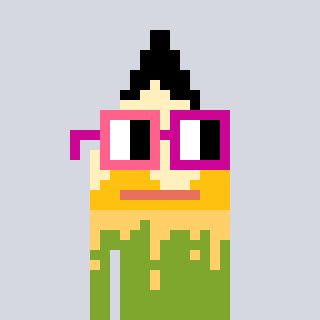
a pixel art character with square pink and red glasses, a pencil-shaped head and a slimegreen-colored body on a cool background